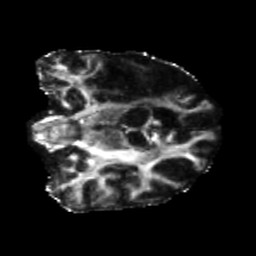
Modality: FA
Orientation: coronal
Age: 56
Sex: male
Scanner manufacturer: siemens
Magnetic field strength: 3 T
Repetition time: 5.25 s
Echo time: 0.08 s